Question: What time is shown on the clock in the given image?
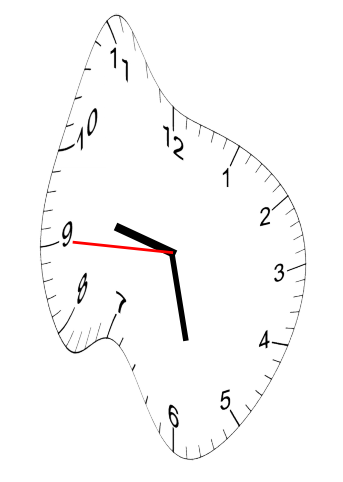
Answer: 09:27:45